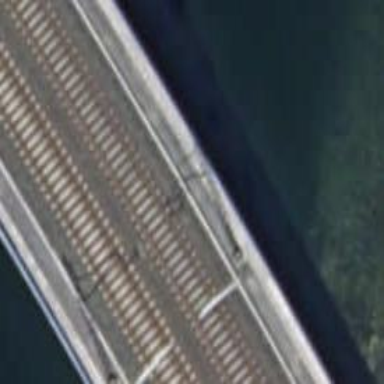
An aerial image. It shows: Viaduct railway bridge with electrified contact line.